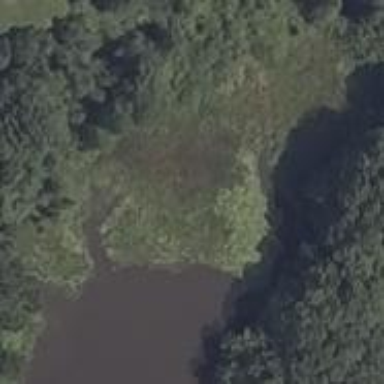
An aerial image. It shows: Marshy wetland area.